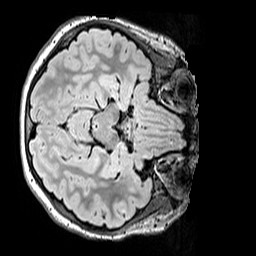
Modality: FLAIR
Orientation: axial
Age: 13
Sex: female
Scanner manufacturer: siemens
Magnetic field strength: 3 T
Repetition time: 5 s
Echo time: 0.388 s